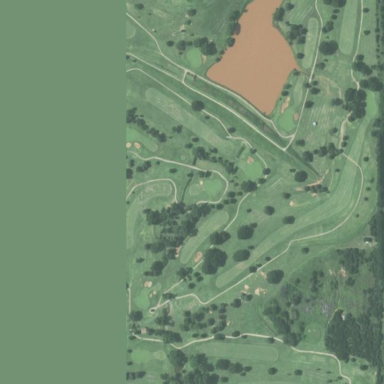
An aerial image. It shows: Golf course.